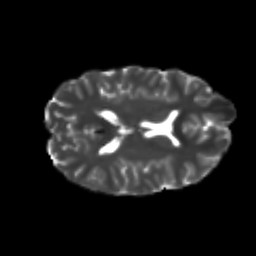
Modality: T2w
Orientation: axial
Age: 21
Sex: female
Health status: healthy
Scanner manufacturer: philips
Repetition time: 7.387 s
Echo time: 0.08599 s